Breast ultrasound image
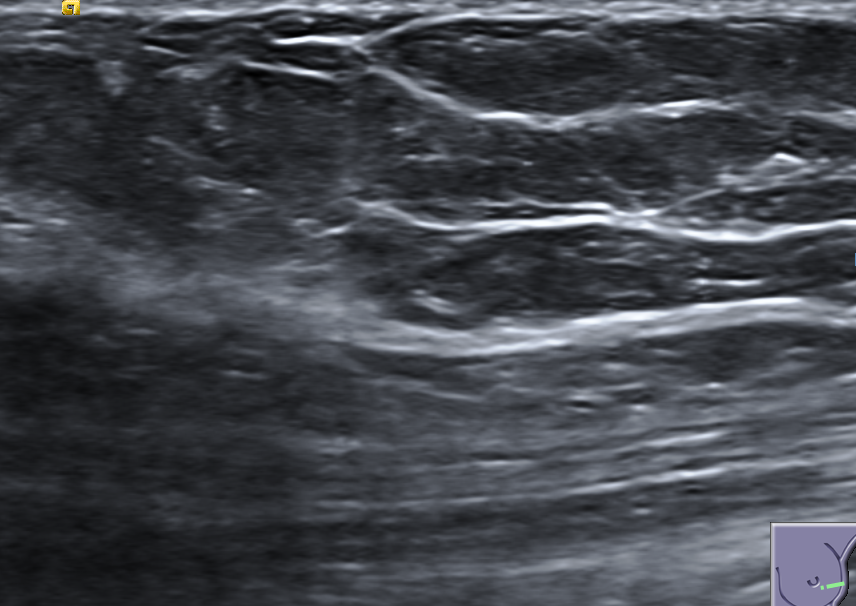
Diagnosis: normal